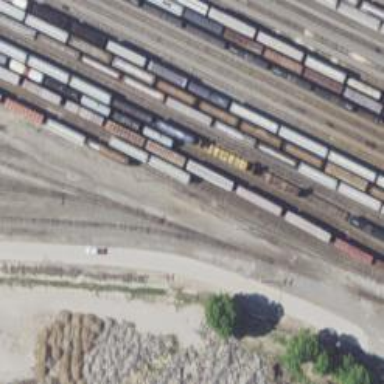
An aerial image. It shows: Railway yard used for servicing trains.